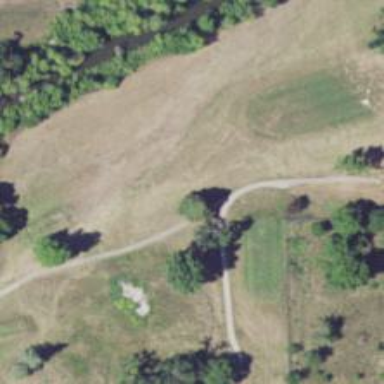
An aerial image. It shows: Pathway for golfing.